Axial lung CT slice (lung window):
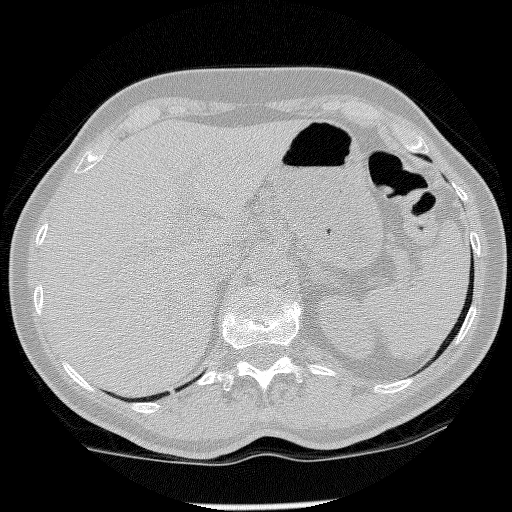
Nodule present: no